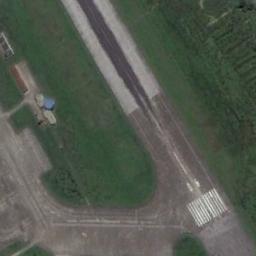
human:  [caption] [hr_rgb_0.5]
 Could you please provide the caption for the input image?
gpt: The runway with a threshold marking goes through the lawn .

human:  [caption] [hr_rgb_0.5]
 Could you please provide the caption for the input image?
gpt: The runway is on the grass next to some houses and trees .

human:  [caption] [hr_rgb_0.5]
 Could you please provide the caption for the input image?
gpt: The grass is on either side of the runway .

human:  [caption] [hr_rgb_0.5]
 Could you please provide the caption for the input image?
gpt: There is a green lawn next to the runway, And there are several buildings in the open space next to the runway .

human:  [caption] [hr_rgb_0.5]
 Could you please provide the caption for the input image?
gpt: There are green lawns beside the runway .